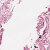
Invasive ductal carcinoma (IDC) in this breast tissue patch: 0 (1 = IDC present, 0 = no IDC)